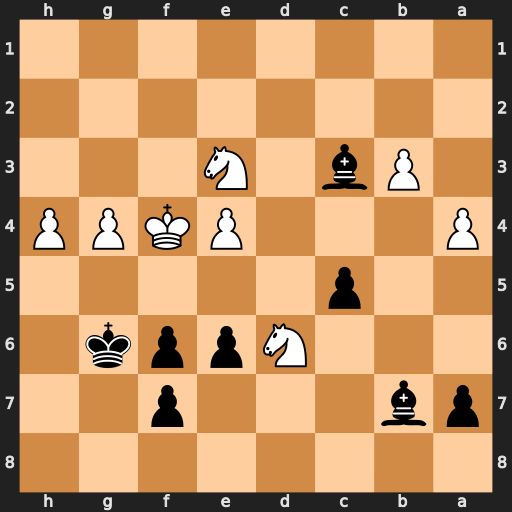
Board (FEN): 8/pb3p2/3Nppk1/2p5/P3PKPP/1Pb1N3/8/8
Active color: b
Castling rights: -
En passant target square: -
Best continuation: Be5+ Kf3 Bxd6